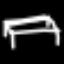
Label: bed